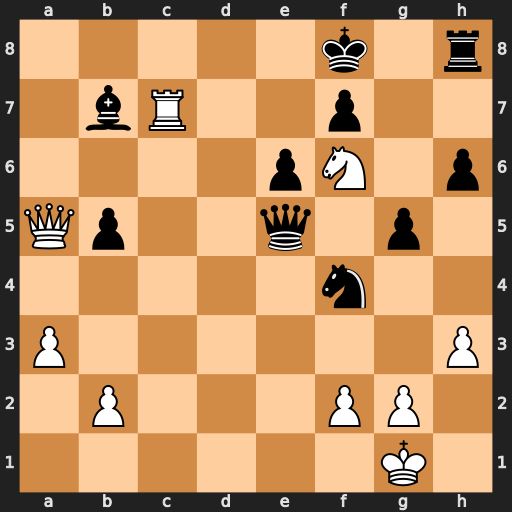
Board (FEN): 5k1r/1bR2p2/4pN1p/Qp2q1p1/5n2/P6P/1P3PP1/6K1
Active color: w
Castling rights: -
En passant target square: -
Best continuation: Nd7+ Kg7 Nxe5